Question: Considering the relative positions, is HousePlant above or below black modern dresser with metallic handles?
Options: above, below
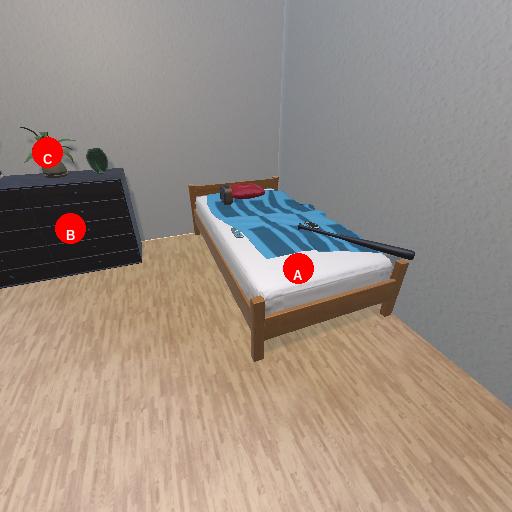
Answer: above